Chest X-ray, AP view. Patient: 39 years old, sex M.
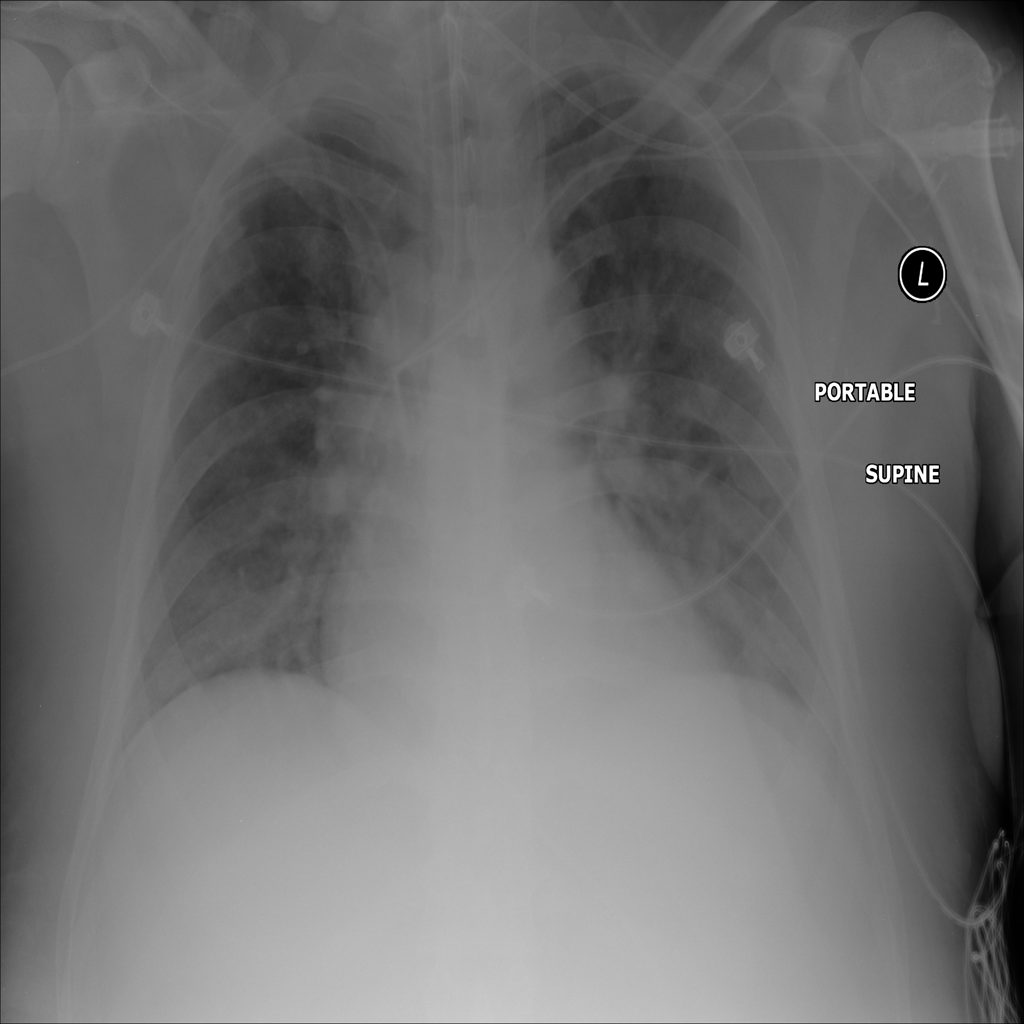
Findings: Edema, Infiltration